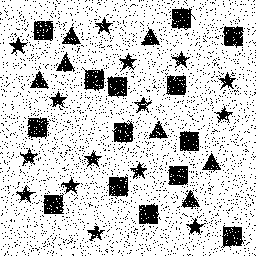
Squares: 14
Triangles: 7
Stars: 15
Total shapes: 36